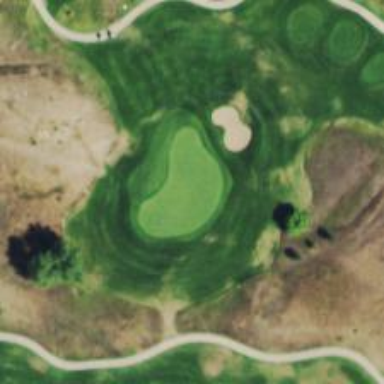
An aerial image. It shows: Golf hole.